【题型】解答题　【知识点】平面几何　【难度】easy
如图, 在 $\triangle ABC$ 中, $\angle B = 2\angle C$, 点 D 在边 BC 上，$AB = AD = 13$, $BC = 23$.

(1) 求 $BD$ 的长；

(2) 求 $\tan C$ 的值。
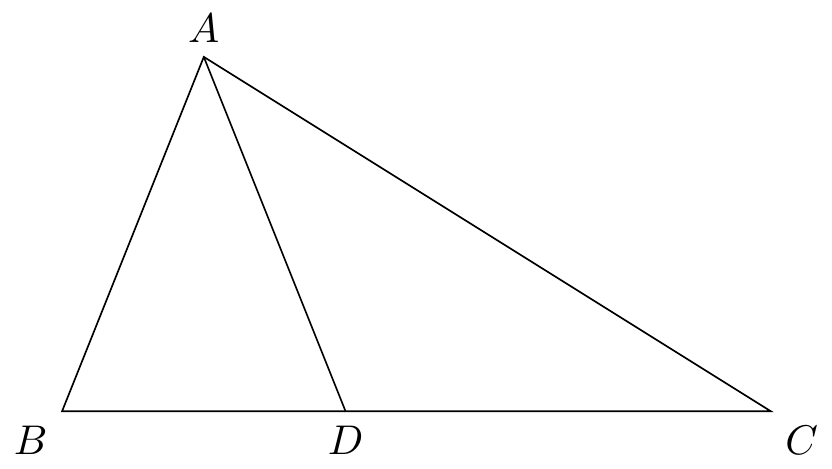
【解答】
（1）解：$\because AB = AD$,

$\therefore \angle B = \angle ADB$,

又 $\because \angle B = 2\angle C$,

$\therefore \angle ADB = 2\angle C$.

又 $\because \angle ADB = \angle C + \angle CAD$,

$\therefore \angle C = \angle CAD$,

$\therefore AD = CD$,

$\because AB = AD = 13$, $BC = 23$,

$\therefore BD = 23 - 13 = 10$.

（2）过点 $A$ 作 $BC$ 的垂线，垂足为 $M$,

$\because AB = AD$,

$\therefore BM = DM = \frac{1}{2} \times 10 = 5$,

$\therefore CM = 13 + 5 = 18$.

在 $Rt\triangle AMD$ 中，$AM = \sqrt{13^2 - 5^2} = 12$,

$\therefore \tan C = \frac{AM}{MC} = \frac{12}{18} = \frac{2}{3}$.
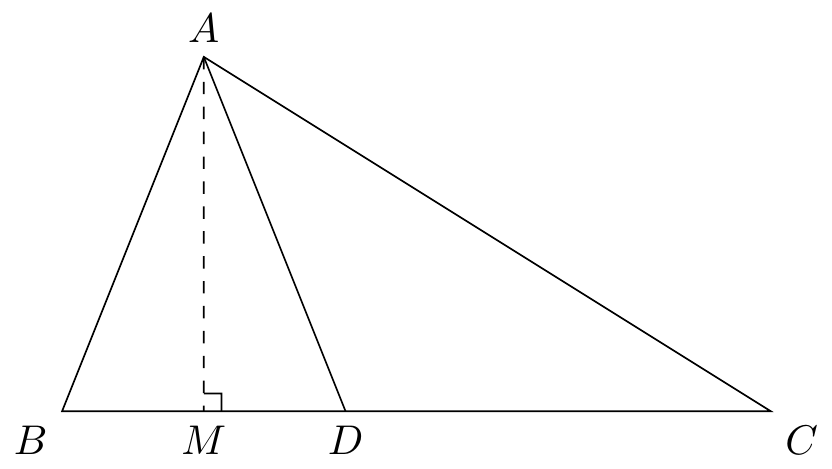